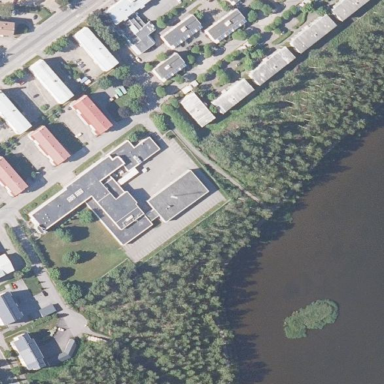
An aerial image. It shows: Office building.